Question: I have this project:
And i want the content scrolls inside the grey box. Not go under the box or get out of the box.
How can i do this?
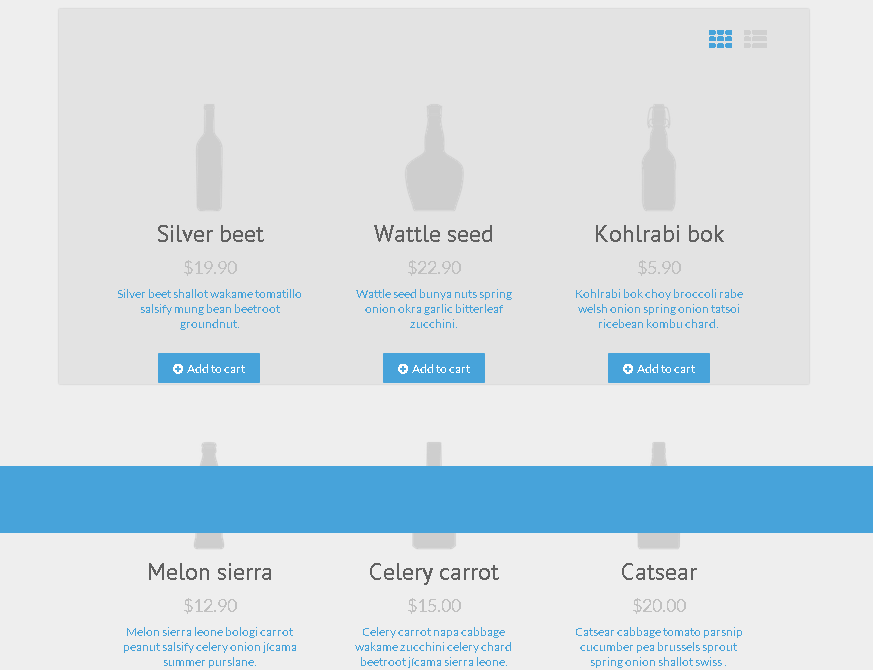
Answer: You need CSS to limit the height of your grey box, and say the rest of the content (incase it's higher than the hight you gave) is scrollable:
'''
#grey_box {
height:300px;
overflow-y:scroll;
}
'''
In this code I assumed your grey box was a div with 'id="grey_box"' and height 200px. Change those values if it's not correct. The important is to give a height to the div, and overflow:scroll;